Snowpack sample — Snodgrass Mountain, Crested Butte, Colorado (2/4/25, 12:06 PM MST)
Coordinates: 38.923, -106.968
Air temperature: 35 °F
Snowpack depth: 80 cm
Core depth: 60 cm
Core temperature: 32 °F
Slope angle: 14°, slope face: 78°
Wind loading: low
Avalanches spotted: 0
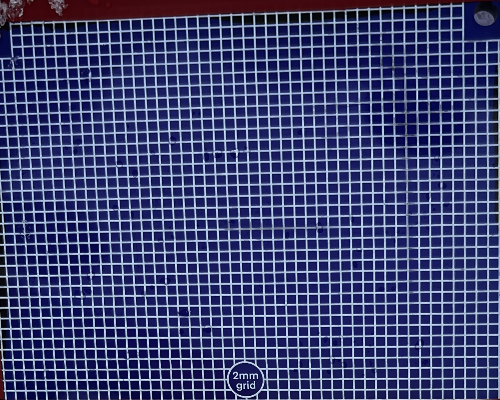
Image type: profile
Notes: No avalanches nearby, unusually warm weather for the last month reported by residents, Collected 25 yards from treeline